三年级 · 度量几何学
把一个边长为 2 厘米的正方形对折成两个长方形 (如图), 再剪开, 每个长方形的周长是 (厘米。

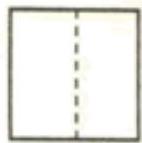
答案: 6

【分析】剪成的长方形的长等于正方形的边长, 宽等于正方形的边长的一半, 根据“长方形周长 $=($ 长

+ 宽 $) \times 2 "$ 计算即可。

【详解】 $2 \div 2=1$ (厘米)

$(2+1) \times 2$

$=3 \times 2$

$=6($ 厘米 $)$

所以, 每个长方形的周长是 6 厘米。

【点睛】考查学生对于长方形的周长公式的理解和运用。